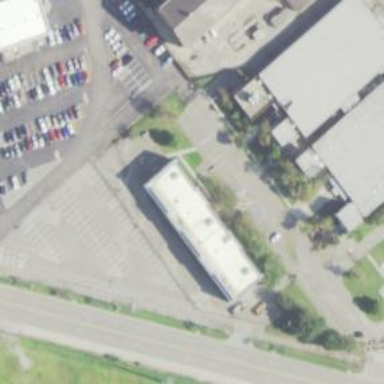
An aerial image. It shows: Industrial building.